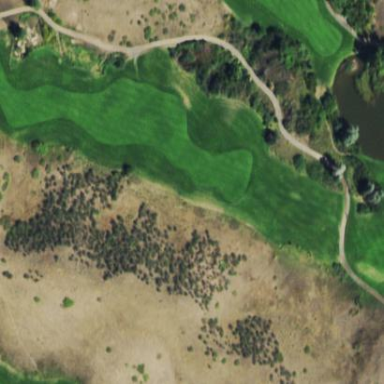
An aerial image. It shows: Area of rough grass used for golf.